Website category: university
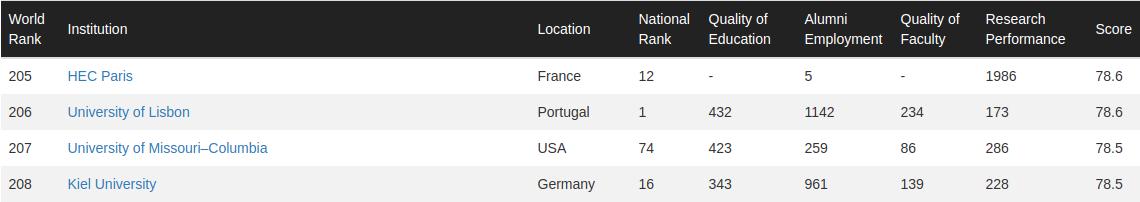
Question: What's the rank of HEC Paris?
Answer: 205

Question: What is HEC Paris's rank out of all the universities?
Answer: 205

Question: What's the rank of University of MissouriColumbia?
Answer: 207

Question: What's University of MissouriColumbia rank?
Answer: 207

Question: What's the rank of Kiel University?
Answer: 208

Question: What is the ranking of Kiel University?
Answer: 208

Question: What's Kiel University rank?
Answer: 208

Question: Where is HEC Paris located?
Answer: France

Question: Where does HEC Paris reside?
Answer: France

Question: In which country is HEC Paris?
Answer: France

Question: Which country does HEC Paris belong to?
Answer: France

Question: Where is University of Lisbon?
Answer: Portugal

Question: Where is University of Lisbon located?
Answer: Portugal

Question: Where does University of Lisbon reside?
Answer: Portugal

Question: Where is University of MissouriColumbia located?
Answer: USA

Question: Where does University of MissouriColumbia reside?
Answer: USA

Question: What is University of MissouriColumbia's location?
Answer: USA

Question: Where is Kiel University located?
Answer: Germany

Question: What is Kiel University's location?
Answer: Germany

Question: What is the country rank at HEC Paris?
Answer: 12

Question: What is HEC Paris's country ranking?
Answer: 12

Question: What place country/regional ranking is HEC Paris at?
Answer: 12

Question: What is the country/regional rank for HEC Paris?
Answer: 12

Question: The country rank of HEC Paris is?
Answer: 12

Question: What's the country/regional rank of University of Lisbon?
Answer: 1

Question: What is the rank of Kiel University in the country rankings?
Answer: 16

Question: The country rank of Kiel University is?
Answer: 16

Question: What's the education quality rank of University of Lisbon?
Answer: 432

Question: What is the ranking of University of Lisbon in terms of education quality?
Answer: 432

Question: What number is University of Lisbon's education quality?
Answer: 432

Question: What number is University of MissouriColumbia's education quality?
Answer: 423

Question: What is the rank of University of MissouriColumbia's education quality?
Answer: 423

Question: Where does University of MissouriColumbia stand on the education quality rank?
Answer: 423

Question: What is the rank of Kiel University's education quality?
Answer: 343

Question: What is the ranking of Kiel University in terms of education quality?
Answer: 343

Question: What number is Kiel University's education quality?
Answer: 343

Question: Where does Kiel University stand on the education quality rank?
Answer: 343

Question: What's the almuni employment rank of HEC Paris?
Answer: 5

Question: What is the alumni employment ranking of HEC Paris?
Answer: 5

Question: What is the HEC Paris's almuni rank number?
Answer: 5

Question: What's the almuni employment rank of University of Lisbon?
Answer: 1142

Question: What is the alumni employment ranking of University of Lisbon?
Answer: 1142

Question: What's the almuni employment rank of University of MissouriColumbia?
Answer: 259

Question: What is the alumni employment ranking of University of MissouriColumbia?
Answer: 259

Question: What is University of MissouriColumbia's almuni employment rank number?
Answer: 259

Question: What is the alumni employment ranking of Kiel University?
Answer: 961

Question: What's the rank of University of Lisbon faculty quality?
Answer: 234

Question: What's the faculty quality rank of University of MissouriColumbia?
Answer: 86

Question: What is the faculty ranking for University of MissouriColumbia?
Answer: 86

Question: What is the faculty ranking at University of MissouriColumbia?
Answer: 86

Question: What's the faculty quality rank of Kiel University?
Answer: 139

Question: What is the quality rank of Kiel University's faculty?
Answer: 139

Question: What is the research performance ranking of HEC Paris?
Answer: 1986

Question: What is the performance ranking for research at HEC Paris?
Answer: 1986

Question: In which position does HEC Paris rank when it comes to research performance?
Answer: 1986

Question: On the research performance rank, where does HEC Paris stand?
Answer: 1986

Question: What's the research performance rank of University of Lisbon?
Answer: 173

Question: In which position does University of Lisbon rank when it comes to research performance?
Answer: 173

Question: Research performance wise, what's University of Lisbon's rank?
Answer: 173

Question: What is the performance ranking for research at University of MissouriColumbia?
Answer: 286

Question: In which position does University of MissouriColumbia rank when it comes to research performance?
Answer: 286

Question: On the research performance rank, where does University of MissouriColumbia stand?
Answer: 286

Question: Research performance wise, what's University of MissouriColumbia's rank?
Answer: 286

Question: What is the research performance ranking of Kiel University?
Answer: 228